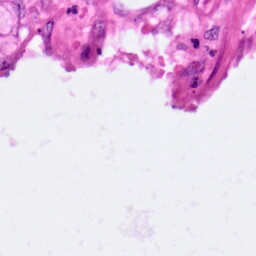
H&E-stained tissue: Pancreatic